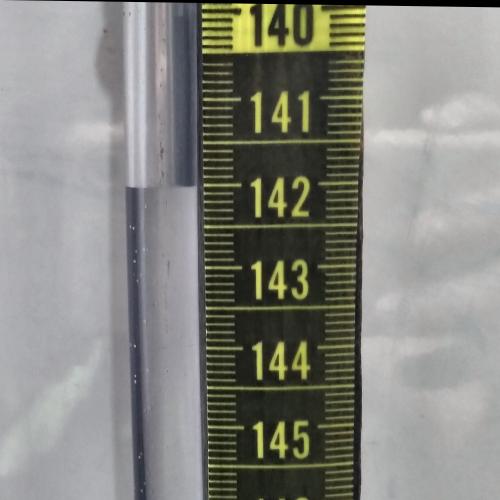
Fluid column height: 142.0 cm